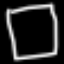
Label: square